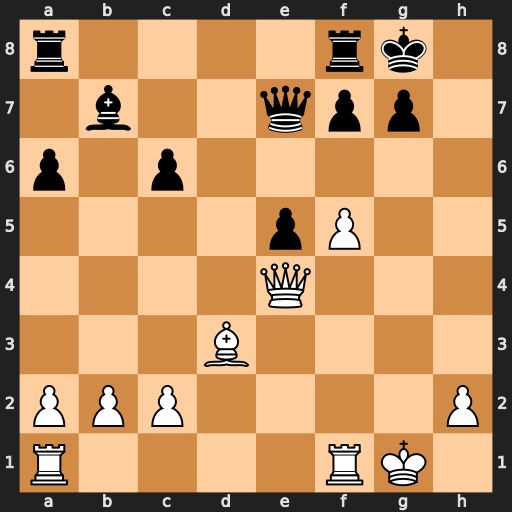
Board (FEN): r4rk1/1b2qpp1/p1p5/4pP2/4Q3/3B4/PPP4P/R4RK1
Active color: w
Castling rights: -
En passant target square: -
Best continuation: f6 Qc5+ Rf2